Aerial crown-view tile of a tropical tree (Barro Colorado Island, Panama), acquired 20250414:
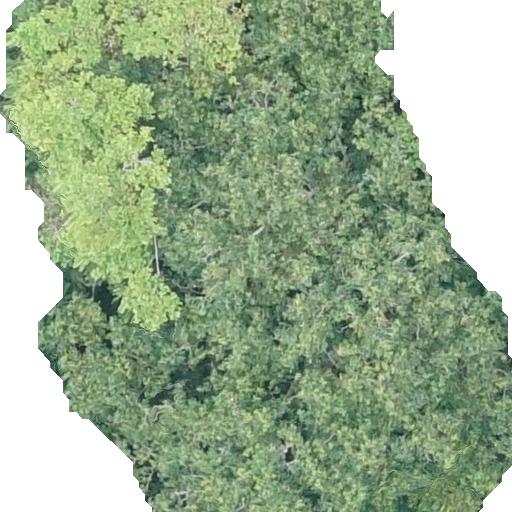
Species: Hieronyma alchorneoides
GBIF accepted scientific name: Hieronyma alchorneoides
Crown area: 338.032 m²